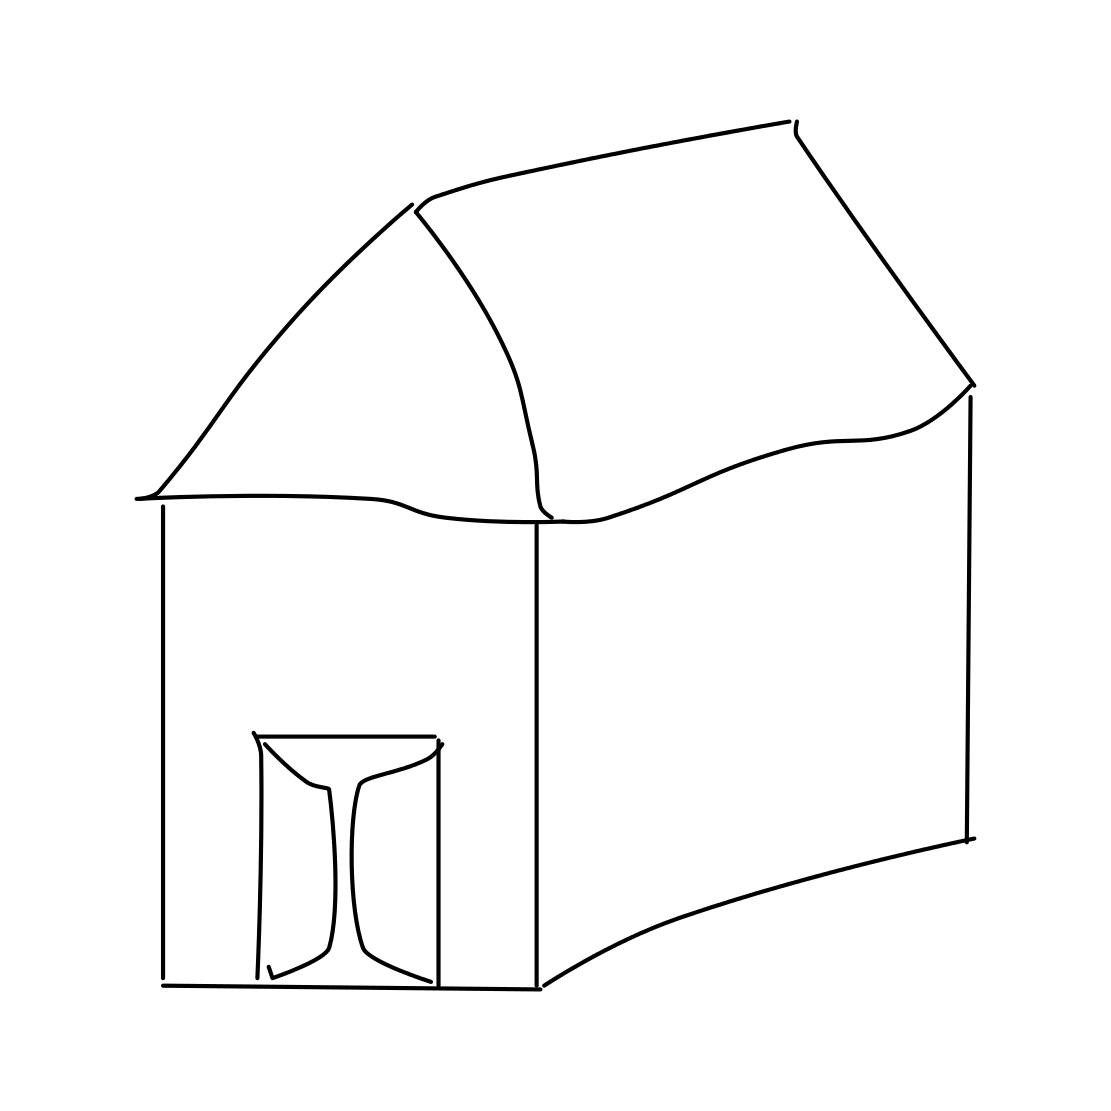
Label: barn